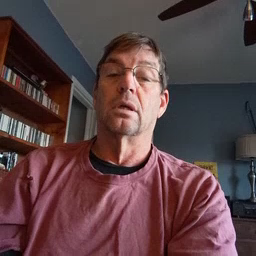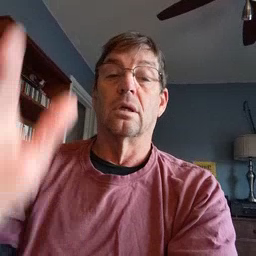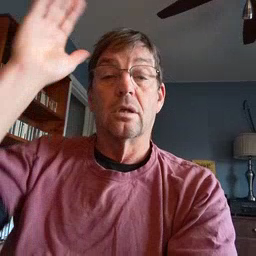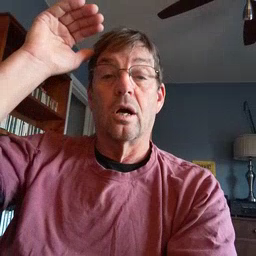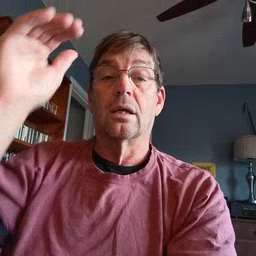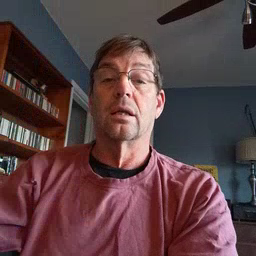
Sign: donkey